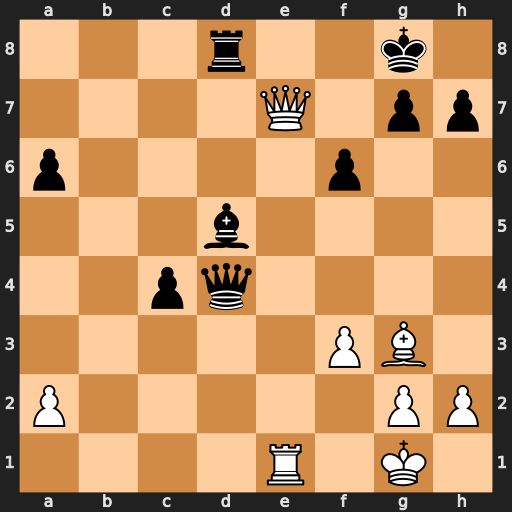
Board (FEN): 3r2k1/4Q1pp/p4p2/3b4/2pq4/5PB1/P5PP/4R1K1
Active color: w
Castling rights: -
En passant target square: -
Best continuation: Bf2 Bf7 Bxd4